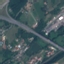
Label: Highway